Aerial crown-view tile of a tropical tree (Barro Colorado Island, Panama), acquired 20250512:
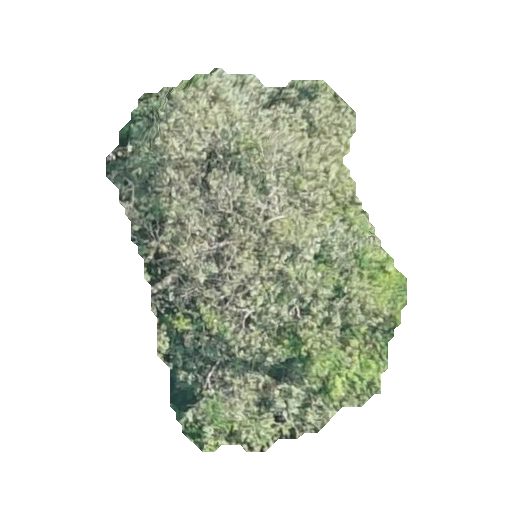
Species: Luehea seemannii
GBIF accepted scientific name: Luehea seemannii
Crown area: 117.429 m²